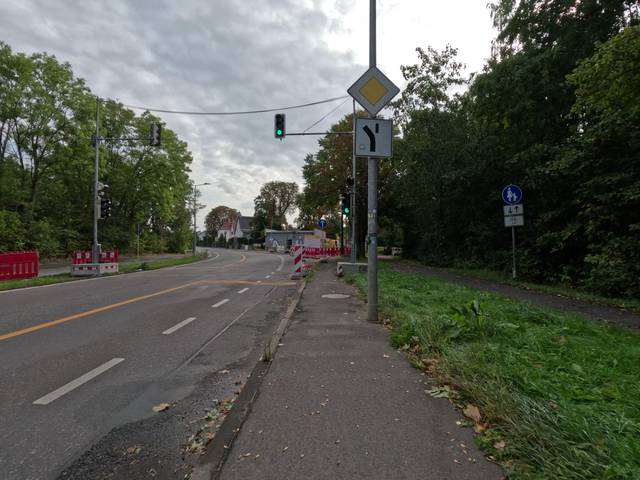
Region: Germany
Coordinates: 51.331, 12.43